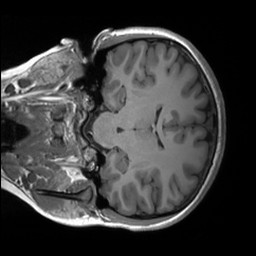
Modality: T1w
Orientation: coronal
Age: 24
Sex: female
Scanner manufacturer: siemens
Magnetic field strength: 3 T
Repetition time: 1.8 s
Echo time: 0.00241 s